Interaction volume radius: 5 \u00c5
Interaction volume height: 15 \u00c5
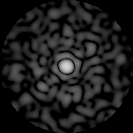
Disorder parameter: 0.8941